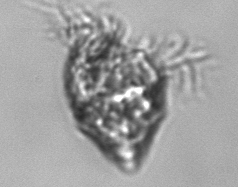
Label: Strombidium_morphotype1